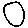
Label: circle